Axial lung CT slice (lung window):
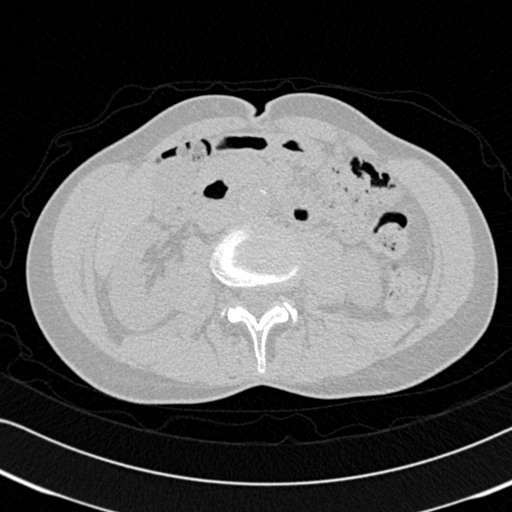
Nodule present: no